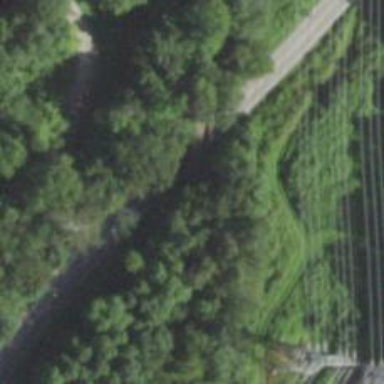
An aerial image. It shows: Asphalt path on abandoned railway bridge.